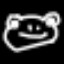
Label: frog